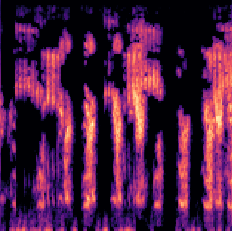
Sound class: Frog